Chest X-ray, PA view. Patient: 79 years old, sex F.
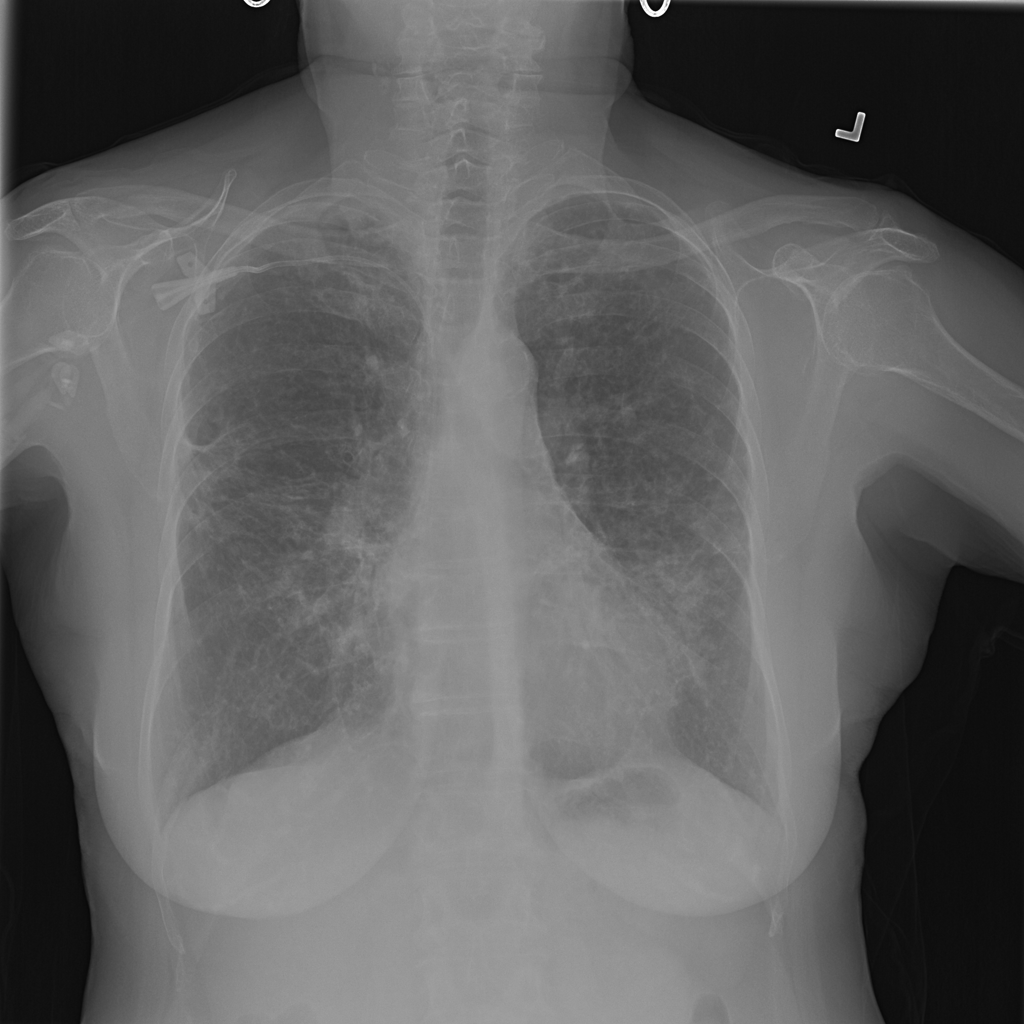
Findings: Nodule